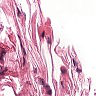
Metastatic tissue present: no